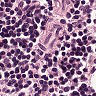
Metastatic tissue present: no